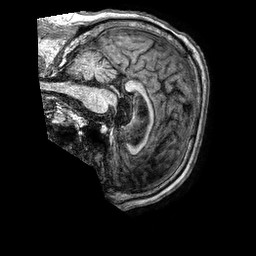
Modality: T1w
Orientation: sagittal
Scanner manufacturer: philips
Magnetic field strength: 3 T
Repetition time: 0.006568 s
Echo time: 0.002952 s